The image is a continuous-wavelet scalogram (time versus scale) of a rotating-machine vibration signal. Based on the visible evidence, which rotor condition applies: normal, misalignment, unbalance, looseness?
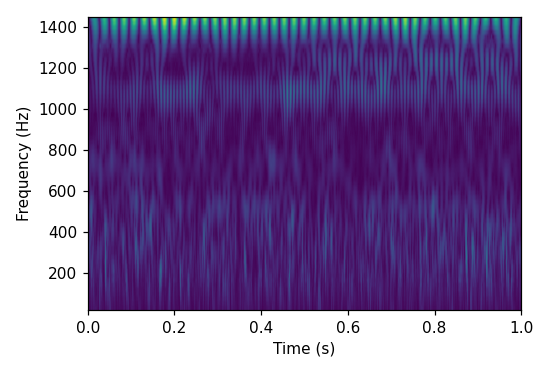
Answer: unbalance